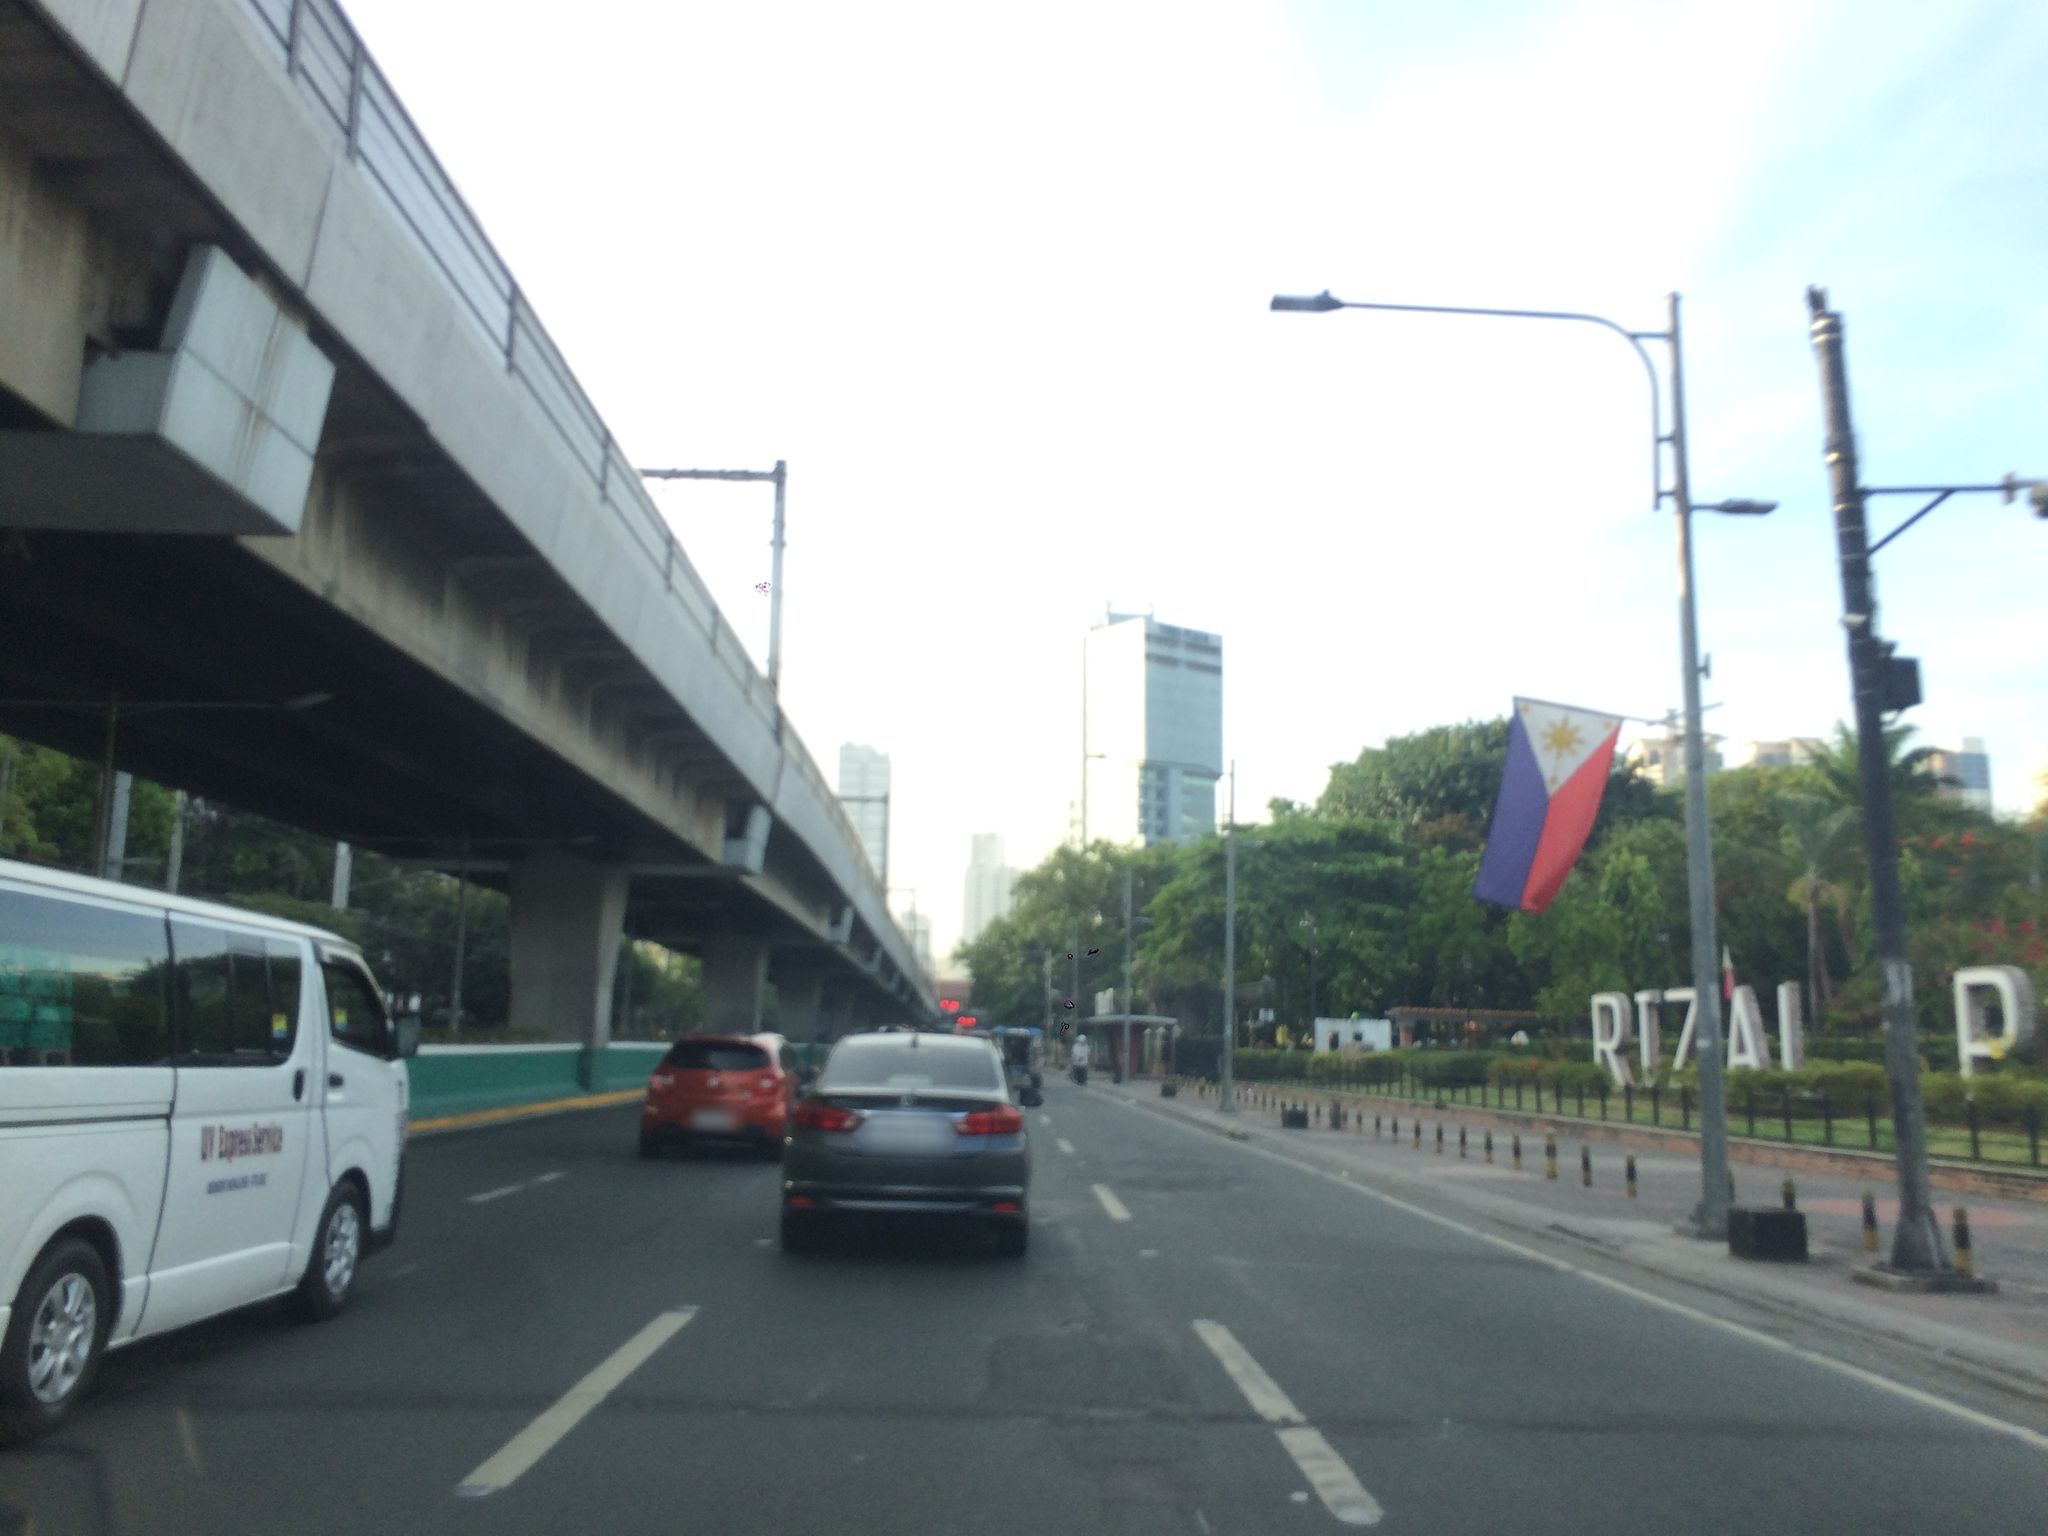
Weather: cloudy
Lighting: day
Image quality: good
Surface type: driving surface
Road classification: primary
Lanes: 4
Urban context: urban centre
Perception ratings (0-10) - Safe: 2.28, Lively: 6.2, Beautiful: 2.58, Boring: 5.38, Depressing: 6.96, Wealthy: 5.11